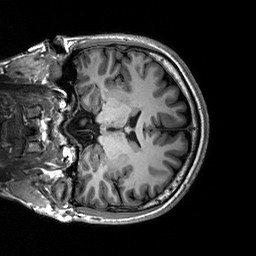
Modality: T1w
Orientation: coronal
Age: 22
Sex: male
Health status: healthy
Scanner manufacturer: siemens
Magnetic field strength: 3 T
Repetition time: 2.3 s
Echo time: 0.00236 s